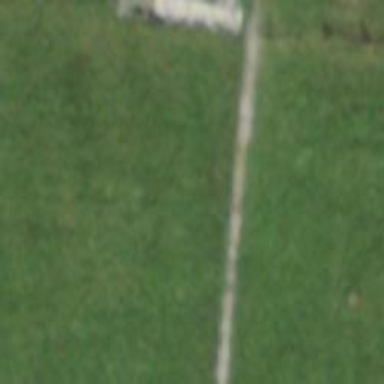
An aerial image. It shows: Path.